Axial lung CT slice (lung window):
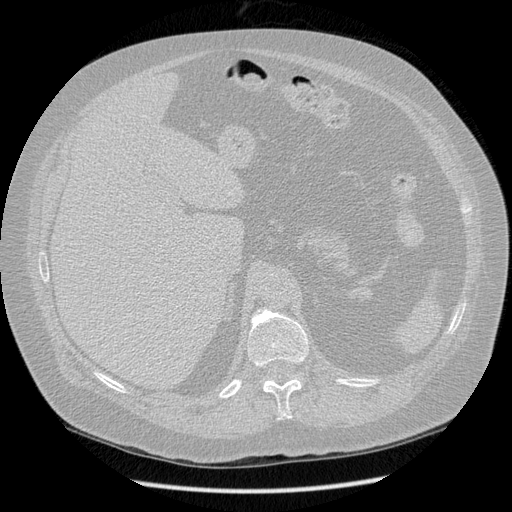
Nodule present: no